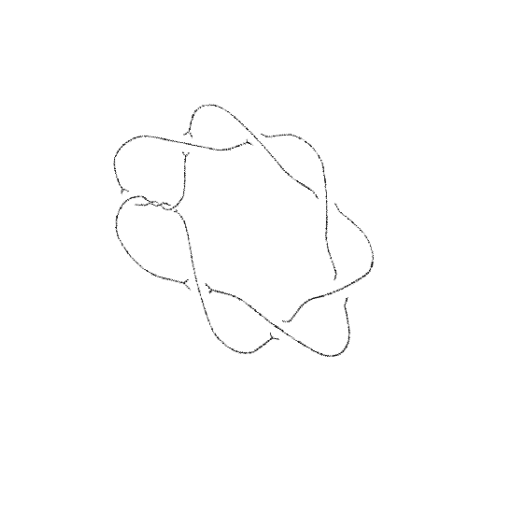
Crossing number: 10